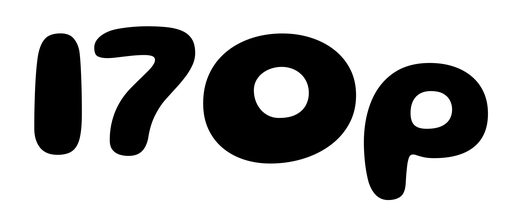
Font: Gluten_Bold